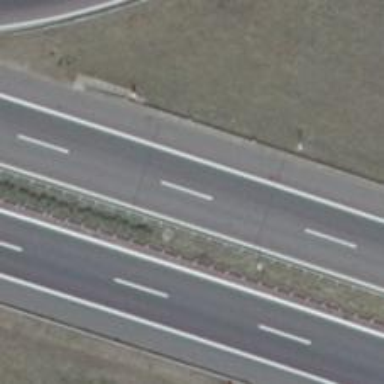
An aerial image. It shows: Asphalt motorway.